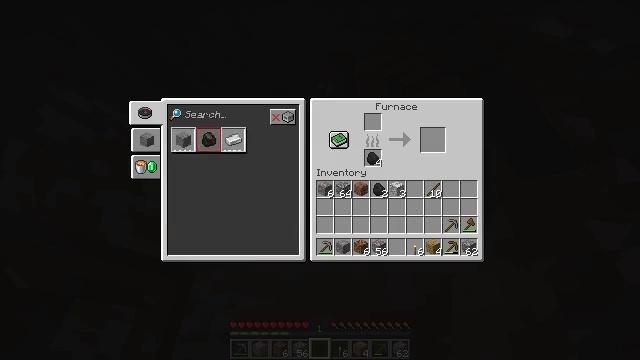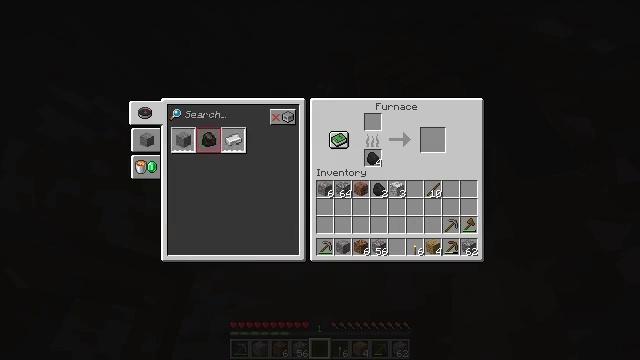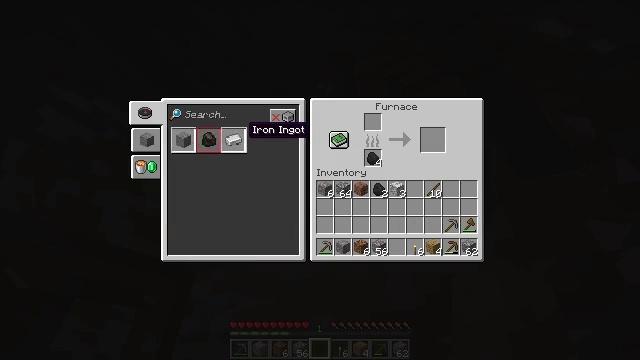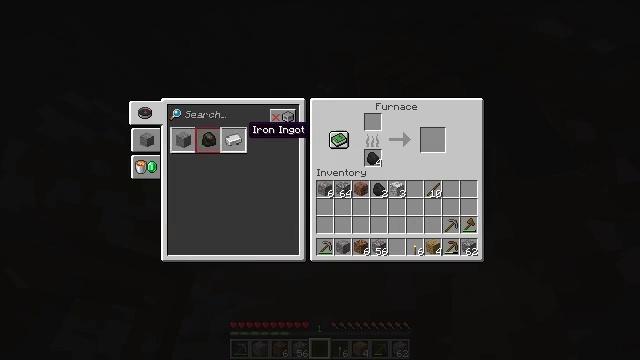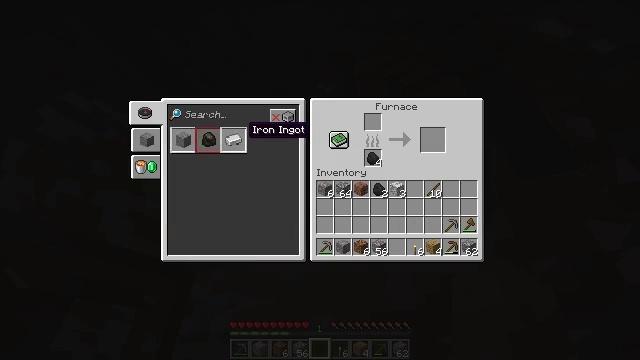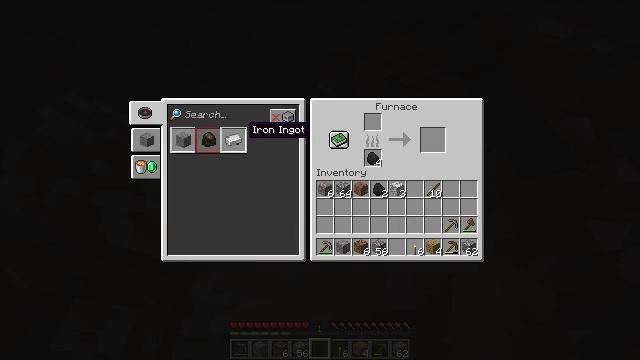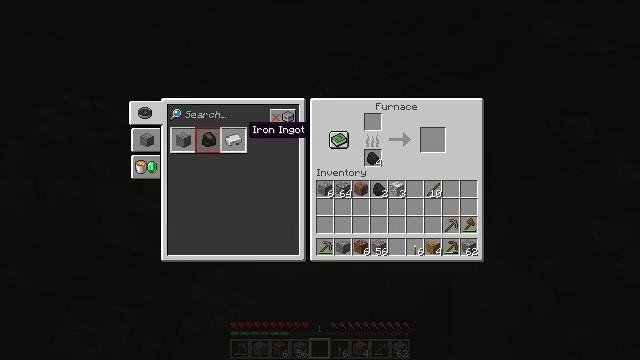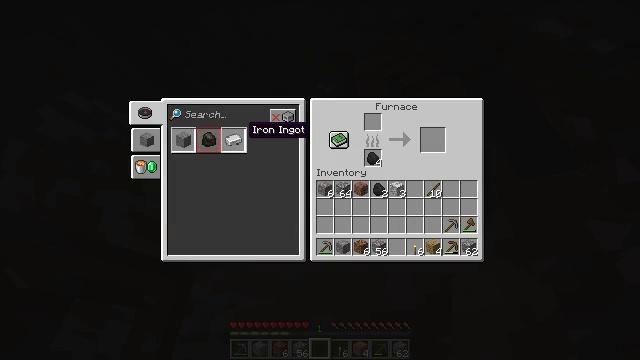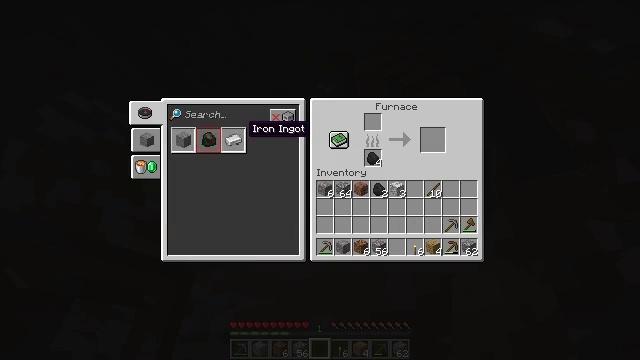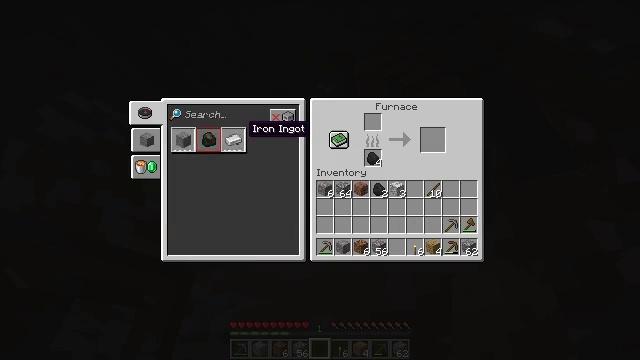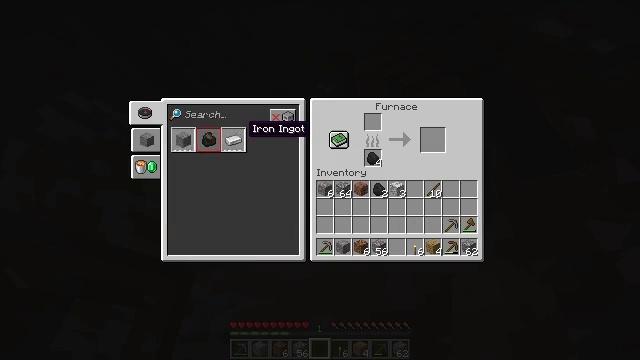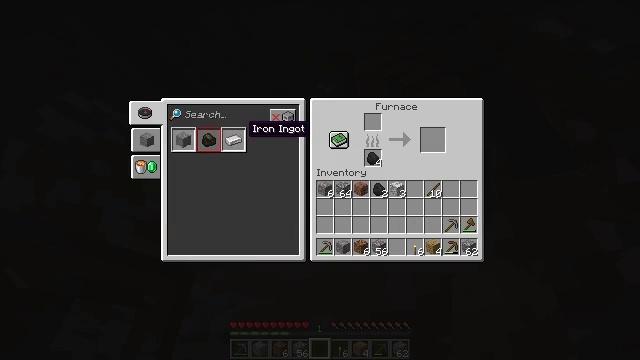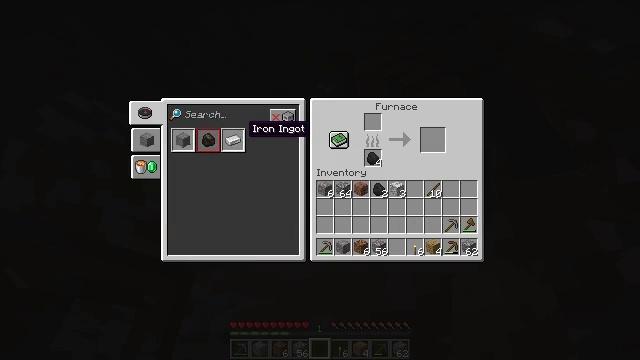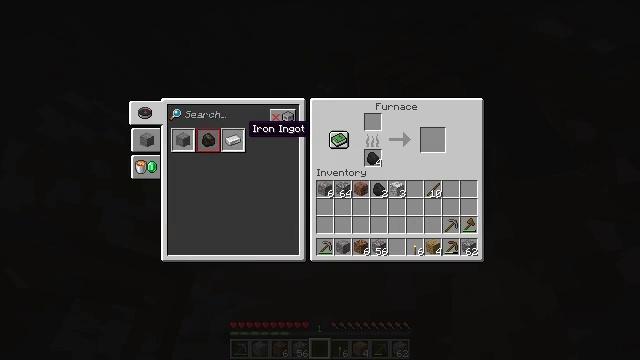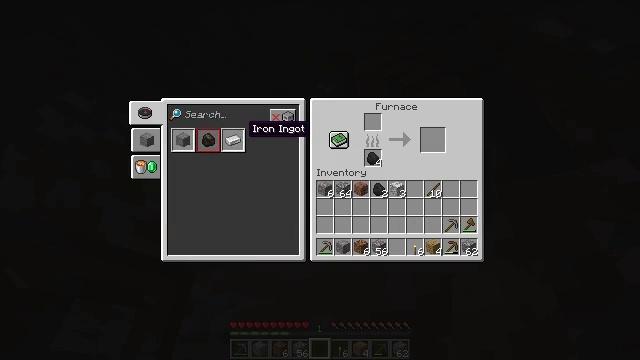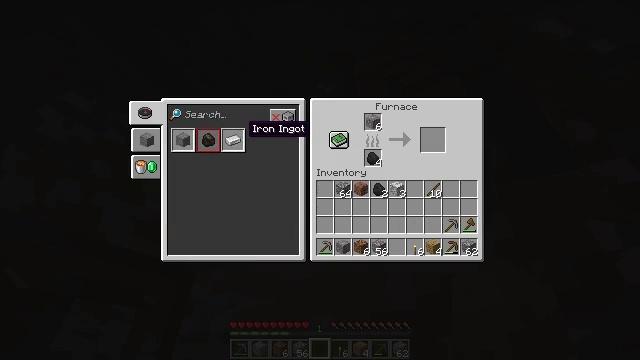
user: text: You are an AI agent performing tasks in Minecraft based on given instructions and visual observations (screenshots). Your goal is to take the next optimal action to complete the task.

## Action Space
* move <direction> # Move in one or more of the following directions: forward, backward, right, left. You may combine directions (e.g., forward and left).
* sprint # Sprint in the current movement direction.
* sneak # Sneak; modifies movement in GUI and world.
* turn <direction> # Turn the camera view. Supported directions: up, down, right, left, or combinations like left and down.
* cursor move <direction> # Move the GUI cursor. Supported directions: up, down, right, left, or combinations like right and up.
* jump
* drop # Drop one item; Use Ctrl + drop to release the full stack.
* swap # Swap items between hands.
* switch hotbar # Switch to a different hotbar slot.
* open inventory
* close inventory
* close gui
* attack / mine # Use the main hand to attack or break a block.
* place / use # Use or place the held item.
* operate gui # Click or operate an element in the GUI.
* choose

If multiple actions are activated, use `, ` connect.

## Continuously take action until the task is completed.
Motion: motion action
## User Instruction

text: Collect the oak trapdoor for re-use.
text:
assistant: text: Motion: cursor move left
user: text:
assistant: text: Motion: no_op
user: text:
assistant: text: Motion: no_op
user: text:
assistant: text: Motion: no_op
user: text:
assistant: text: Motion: no_op
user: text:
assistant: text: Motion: sneak
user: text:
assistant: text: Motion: sneak
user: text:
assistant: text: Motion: sneak
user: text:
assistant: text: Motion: sneak, operate gui
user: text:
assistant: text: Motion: sneak, operate gui
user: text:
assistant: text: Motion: sneak
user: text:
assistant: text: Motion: no_op
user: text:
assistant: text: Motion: no_op
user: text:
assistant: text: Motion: no_op
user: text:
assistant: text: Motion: no_op
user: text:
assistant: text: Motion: no_op
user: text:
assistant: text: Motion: no_op
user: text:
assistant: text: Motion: no_op
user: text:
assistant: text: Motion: no_op
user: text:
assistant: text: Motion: no_op
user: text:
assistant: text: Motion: no_op
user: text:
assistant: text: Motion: no_op
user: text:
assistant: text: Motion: no_op
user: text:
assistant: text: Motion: no_op
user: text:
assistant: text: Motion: no_op
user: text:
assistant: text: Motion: no_op
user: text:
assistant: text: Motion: no_op
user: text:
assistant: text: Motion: no_op
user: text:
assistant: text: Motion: no_op
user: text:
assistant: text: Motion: no_op